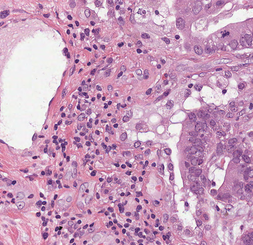
Tumor epithelial tissue: yes
Tumor-associated stroma tissue: yes
Normal tissue: no